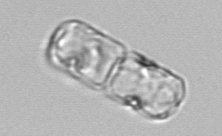
Label: Guinardia_delicatula